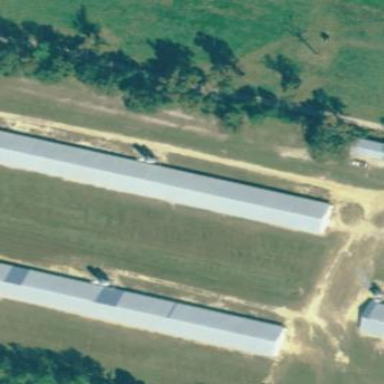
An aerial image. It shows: Farm auxiliary building.